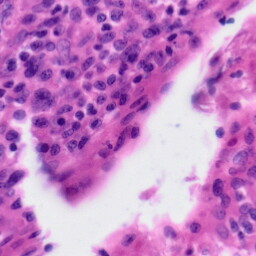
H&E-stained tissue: Tonsil